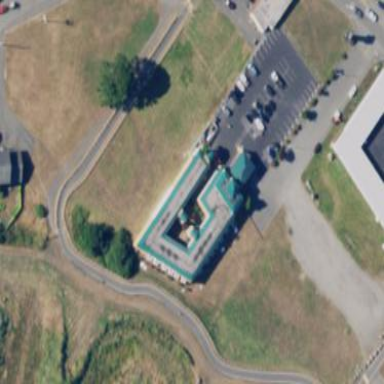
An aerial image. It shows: Hotel building.